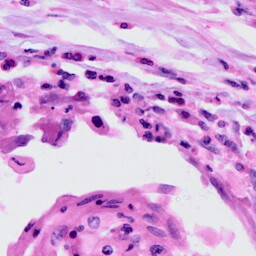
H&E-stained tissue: Cervix